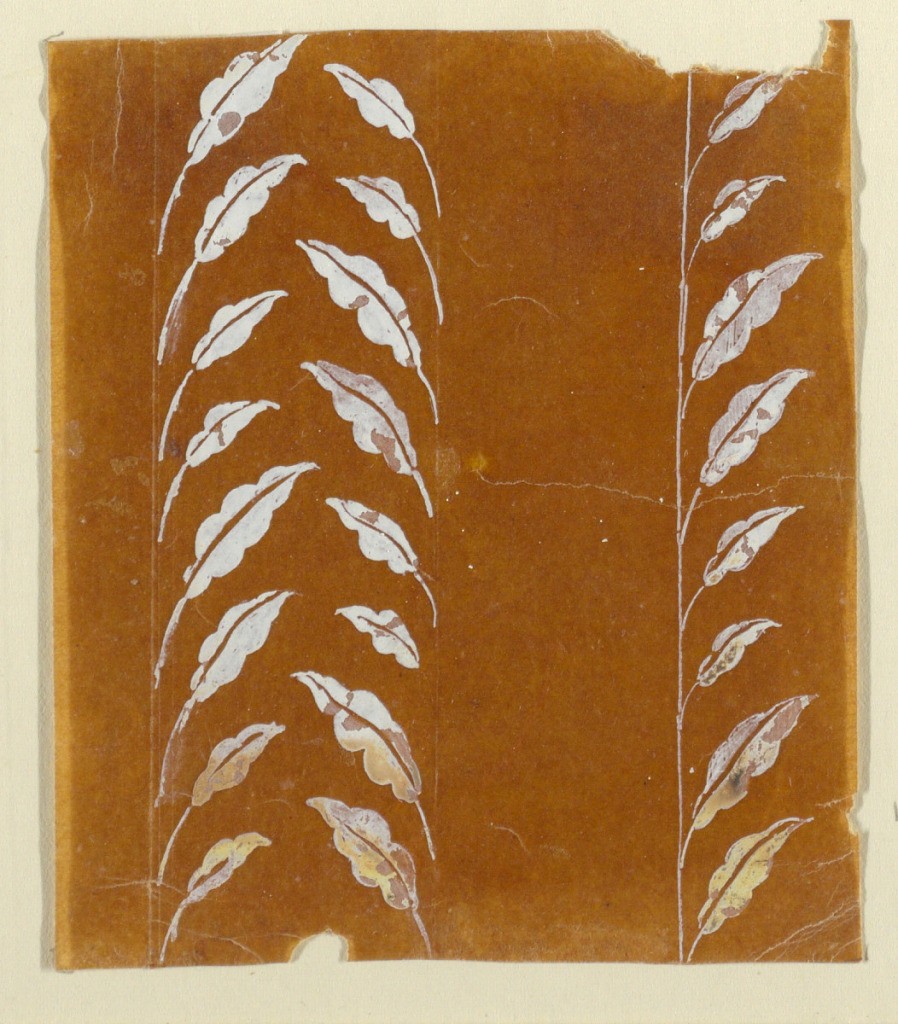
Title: Floral field and border
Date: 1780–1815
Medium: White on glazed paper
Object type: Drawing
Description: Vertical rectangle. A vertical line, right, from which grow to the right regularly spaced leaves. At the left, two rows of vertically placed leaves facing each other.